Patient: sex M, age 75
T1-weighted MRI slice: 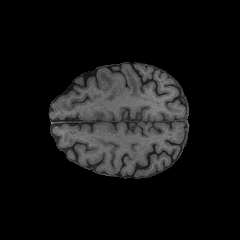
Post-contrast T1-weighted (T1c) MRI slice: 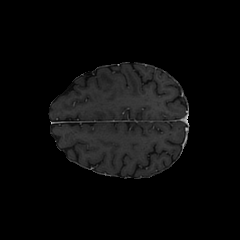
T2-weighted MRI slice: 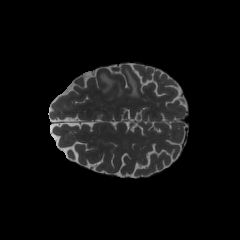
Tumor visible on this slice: yes
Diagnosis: Glioblastoma, IDH-wildtype
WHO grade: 4